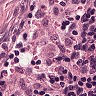
Metastatic tissue present: no